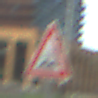
Verkehrszeichen: UnebeneFahrbahn
Umgebung: Outdoor, Urban
Tageszeit: MorningAfternoon
Wetter: PartlyCloudy
Licht: Natural
Jahreszeit: NotSpecified
Kontrast: LowContrast